Question: I am trying to use the gridx and gridy constraints to create an interface as shown below(ignore the Next button). The first two JLabel-JTextField pair works fine but I am not sure what gridx and gridy values do I set for the remaining 10 fields.

Code:
'''
import java.awt.GridBagConstraints;
import java.awt.GridBagLayout;
import javax.swing.JLabel;
import javax.swing.JPanel;
import javax.swing.JTextField;
public class InitialPanel extends JPanel {
private static final long serialVersionUID = -3159520372145273536L;
/**
* @param gridBagLayout
*/
public InitialPanel() {
super();
initComponents();
}
/**
* For each component to be added to this container:
*
* 1. Create the component
* 2. Set instance variables in the GridBagConstraints instance
* 3. Add component to panel.
*
*/
private void initComponents() {
this.setLayout(new GridBagLayout());
GridBagConstraints gridBagConstraints = new GridBagConstraints();
// All mandatory fields.
// 1.
gridBagConstraints.gridx = 0;
gridBagConstraints.gridy = 0;
JLabel hwCodeLabel = new JLabel("HW CODE:");
this.add(hwCodeLabel, gridBagConstraints);
JTextField hwCodeTextField = new JTextField("");
gridBagConstraints.gridx = 1;
gridBagConstraints.gridy = 0;
hwCodeTextField.setColumns(10);
this.add(hwCodeTextField, gridBagConstraints);
// 2.
JLabel publisherIdLabel = new JLabel("PUBLISHER ID:");
gridBagConstraints.gridx = 0;
gridBagConstraints.gridy = 1;
this.add(publisherIdLabel, gridBagConstraints);
JTextField publisherIdTextField = new JTextField("");
gridBagConstraints.gridx = 1;
gridBagConstraints.gridy = 1;
publisherIdTextField.setColumns(10);
this.add(publisherIdTextField,gridBagConstraints);
/*// 3.
JLabel journalTitleLabel = new JLabel("JOURNAL TITLE:");
gridBagConstraints.gridx = 0;
gridBagConstraints.gridy = 2;
this.add(journalTitleLabel,gridBagConstraints);
JTextField journalTitleTextField = new JTextField();
gridBagConstraints.gridx = 2;
gridBagConstraints.gridy = 2;
journalTitleTextField.setColumns(10);
this.add(journalTitleTextField,gridBagConstraints);
// 4.
JLabel printISSNLabel = new JLabel("PRINT ISSN:");
gridBagConstraints.gridx = 3;
gridBagConstraints.gridy = 1;
this.add(printISSNLabel,gridBagConstraints);
JTextField printISSNTextField = new JTextField();
gridBagConstraints.gridx = 3;
gridBagConstraints.gridy = 2;
journalTitleTextField.setColumns(10);
this.add(printISSNTextField,gridBagConstraints);
// 5.
JLabel eISSNLabel = new JLabel("ELECTRONIC ISSN:");
gridBagConstraints.gridx = 4;
gridBagConstraints.gridy = 1;
this.add(eISSNLabel,gridBagConstraints);
JTextField eISSNTextField = new JTextField();
gridBagConstraints.gridx = 4;
gridBagConstraints.gridy = 2;
journalTitleTextField.setColumns(10);
this.add(eISSNTextField,gridBagConstraints);
// 6.
JLabel publisherNameLabel = new JLabel("PUBLISHER NAME:");
gridBagConstraints.gridx = 5;
gridBagConstraints.gridy = 1;
this.add(publisherNameLabel,gridBagConstraints);
JTextField publisherNameTextField = new JTextField();
gridBagConstraints.gridx = 5;
gridBagConstraints.gridy = 2;
journalTitleTextField.setColumns(10);
this.add(publisherNameTextField,gridBagConstraints);
// 7.
JLabel publisherLOCLabel = new JLabel("PUBLISHER LOCATION:");
gridBagConstraints.gridx = 6;
gridBagConstraints.gridy = 1;
this.add(publisherLOCLabel,gridBagConstraints);
JTextField publisherLOCTextField = new JTextField();
gridBagConstraints.gridx = 6;
gridBagConstraints.gridy = 2;
journalTitleTextField.setColumns(10);
this.add(publisherLOCTextField,gridBagConstraints);
// 8.
JLabel coverDateLabel = new JLabel("COVER DATE:");
gridBagConstraints.gridx = 7;
gridBagConstraints.gridy = 1;
this.add(coverDateLabel,gridBagConstraints);
JTextField coverDateTextField = new JTextField();
gridBagConstraints.gridx = 7;
gridBagConstraints.gridy = 2;
journalTitleTextField.setColumns(10);
this.add(coverDateTextField,gridBagConstraints);
// 9.
JLabel volumeLabel = new JLabel("VOLUME:");
gridBagConstraints.gridx = 8;
gridBagConstraints.gridy = 1;
this.add(volumeLabel,gridBagConstraints);
JTextField volumeTextField = new JTextField();
gridBagConstraints.gridx = 8;
gridBagConstraints.gridy = 2;
journalTitleTextField.setColumns(10);
this.add(volumeTextField,gridBagConstraints);
// 10.
JLabel issueLabel = new JLabel("ISSUE:");
gridBagConstraints.gridx = 9;
gridBagConstraints.gridy = 1;
this.add(issueLabel,gridBagConstraints);
JTextField issueTextField = new JTextField();
gridBagConstraints.gridx = 9;
gridBagConstraints.gridy = 2;
journalTitleTextField.setColumns(10);
this.add(issueTextField,gridBagConstraints);
// 11.
JLabel copyrightStatementLabel = new JLabel("COPYRIGHT STATEMENT:");
gridBagConstraints.gridx = 10;
gridBagConstraints.gridy = 1;
this.add(copyrightStatementLabel,gridBagConstraints);
JTextField copyrightStatementTextField = new JTextField();
gridBagConstraints.gridx = 10;
gridBagConstraints.gridy = 2;
journalTitleTextField.setColumns(10);
this.add(copyrightStatementTextField,gridBagConstraints);
// 12.
JLabel copyRightYearLabel = new JLabel("COPYRIGHT YEAR:");
gridBagConstraints.gridx = 11;
gridBagConstraints.gridy = 1;
this.add(copyRightYearLabel,gridBagConstraints);
JTextField copyRightYearTextField = new JTextField();
gridBagConstraints.gridx = 11;
gridBagConstraints.gridy = 2;
journalTitleTextField.setColumns(10);
this.add(copyRightYearTextField,gridBagConstraints);
*/
}
}
'''
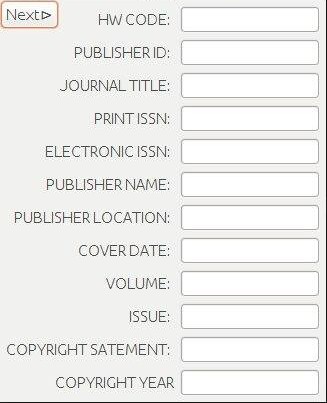
Answer: Here I modified your program to get the desired result, I also have added two methods to make your code more readable and efficient :
'''
public class InitialPanel extends JPanel {
private static final long serialVersionUID = -3159520372145273536L;
public InitialPanel() {
super();
initComponents();
}
private void initComponents() {
this.setLayout(new GridBagLayout());
GridBagConstraints gridBagConstraints = new GridBagConstraints();
// All mandatory fields.
// 1.
JLabel hwCodeLabel = addMyLabelCell(0, "HW CODE:");
JTextField hwCodeTextField = addMyTextFieldCell(0, "");
// 2.
JLabel publisherIdLabel = addMyLabelCell(1, "PUBLISHER ID:");
JTextField publisherIdTextField = addMyTextFieldCell(1, "");
// 3.
JLabel journalTitleLabel = addMyLabelCell(2, "JOURNAL TITLE:");
JTextField journalTitleTextField = addMyTextFieldCell(2, "");
// 4.
JLabel printISSNLabel = addMyLabelCell(3, "PRINT ISSN:");
JTextField printISSNTextField = addMyTextFieldCell(3, "");
// 5.
JLabel eISSNLabel = addMyLabelCell(4, "ELECTRONIC ISSN:");
JTextField eISSNTextField = addMyTextFieldCell(4, "");
// 6.
JLabel publisherNameLabel = addMyLabelCell(5, "PUBLISHER NAME:");
JTextField publisherNameTextField = addMyTextFieldCell(5, "");
// 7.
JLabel publisherLOCLabel = addMyLabelCell(6, "PUBLISHER LOCATION:");
JTextField publisherLOCTextField = addMyTextFieldCell(6, "");
// 8.
JLabel coverDateLabel = addMyLabelCell(7, "COVER DATE:");
JTextField coverDateTextField = addMyTextFieldCell(7, "");
// 9.
JLabel volumeLabel = addMyLabelCell(8, "VOLUME:");
JTextField volumeTextField = addMyTextFieldCell(8, "");
// 10.
JLabel issueLabel = addMyLabelCell(9, "ISSUE:");
JTextField issueTextField = addMyTextFieldCell(9, "");
// 11.
JLabel copyrightStatementLabel = addMyLabelCell(10, "COPYRIGHT STATEMENT:");
JTextField copyrightStatementTextField = addMyTextFieldCell(10, "");
// 12.
JLabel copyRightYearLabel = addMyLabelCell(11, "COPYRIGHT YEAR:");
JTextField copyRightYearTextField = addMyTextFieldCell(11, "");
}
public JLabel addMyLabelCell(int pos, String labelstr) {
GridBagConstraints gridBagConstraints = new GridBagConstraints();
gridBagConstraints.gridx = 0;
gridBagConstraints.gridy = pos;
JLabel label = new JLabel(labelstr);
this.add(label, gridBagConstraints);
return label;
}
public JTextField addMyTextFieldCell(int pos, String text) {
GridBagConstraints gridBagConstraints = new GridBagConstraints();
gridBagConstraints.anchor = GridBagConstraints.EAST;
gridBagConstraints.ipadx = 10;
JTextField textField = new JTextField(text);
gridBagConstraints.gridx = 1;
gridBagConstraints.gridy = pos;
textField.setColumns(10);
this.add(textField, gridBagConstraints);
return textField;
}
public static void main(String... args) {
SwingUtilities.invokeLater(() -> {
JFrame f = new JFrame();
f.setDefaultCloseOperation(JFrame.EXIT_ON_CLOSE);
f.add(new InitialPanel());
f.setSize(300, 300);
f.setVisible(true);
});
}
}
'''
Here is the output :